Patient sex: M
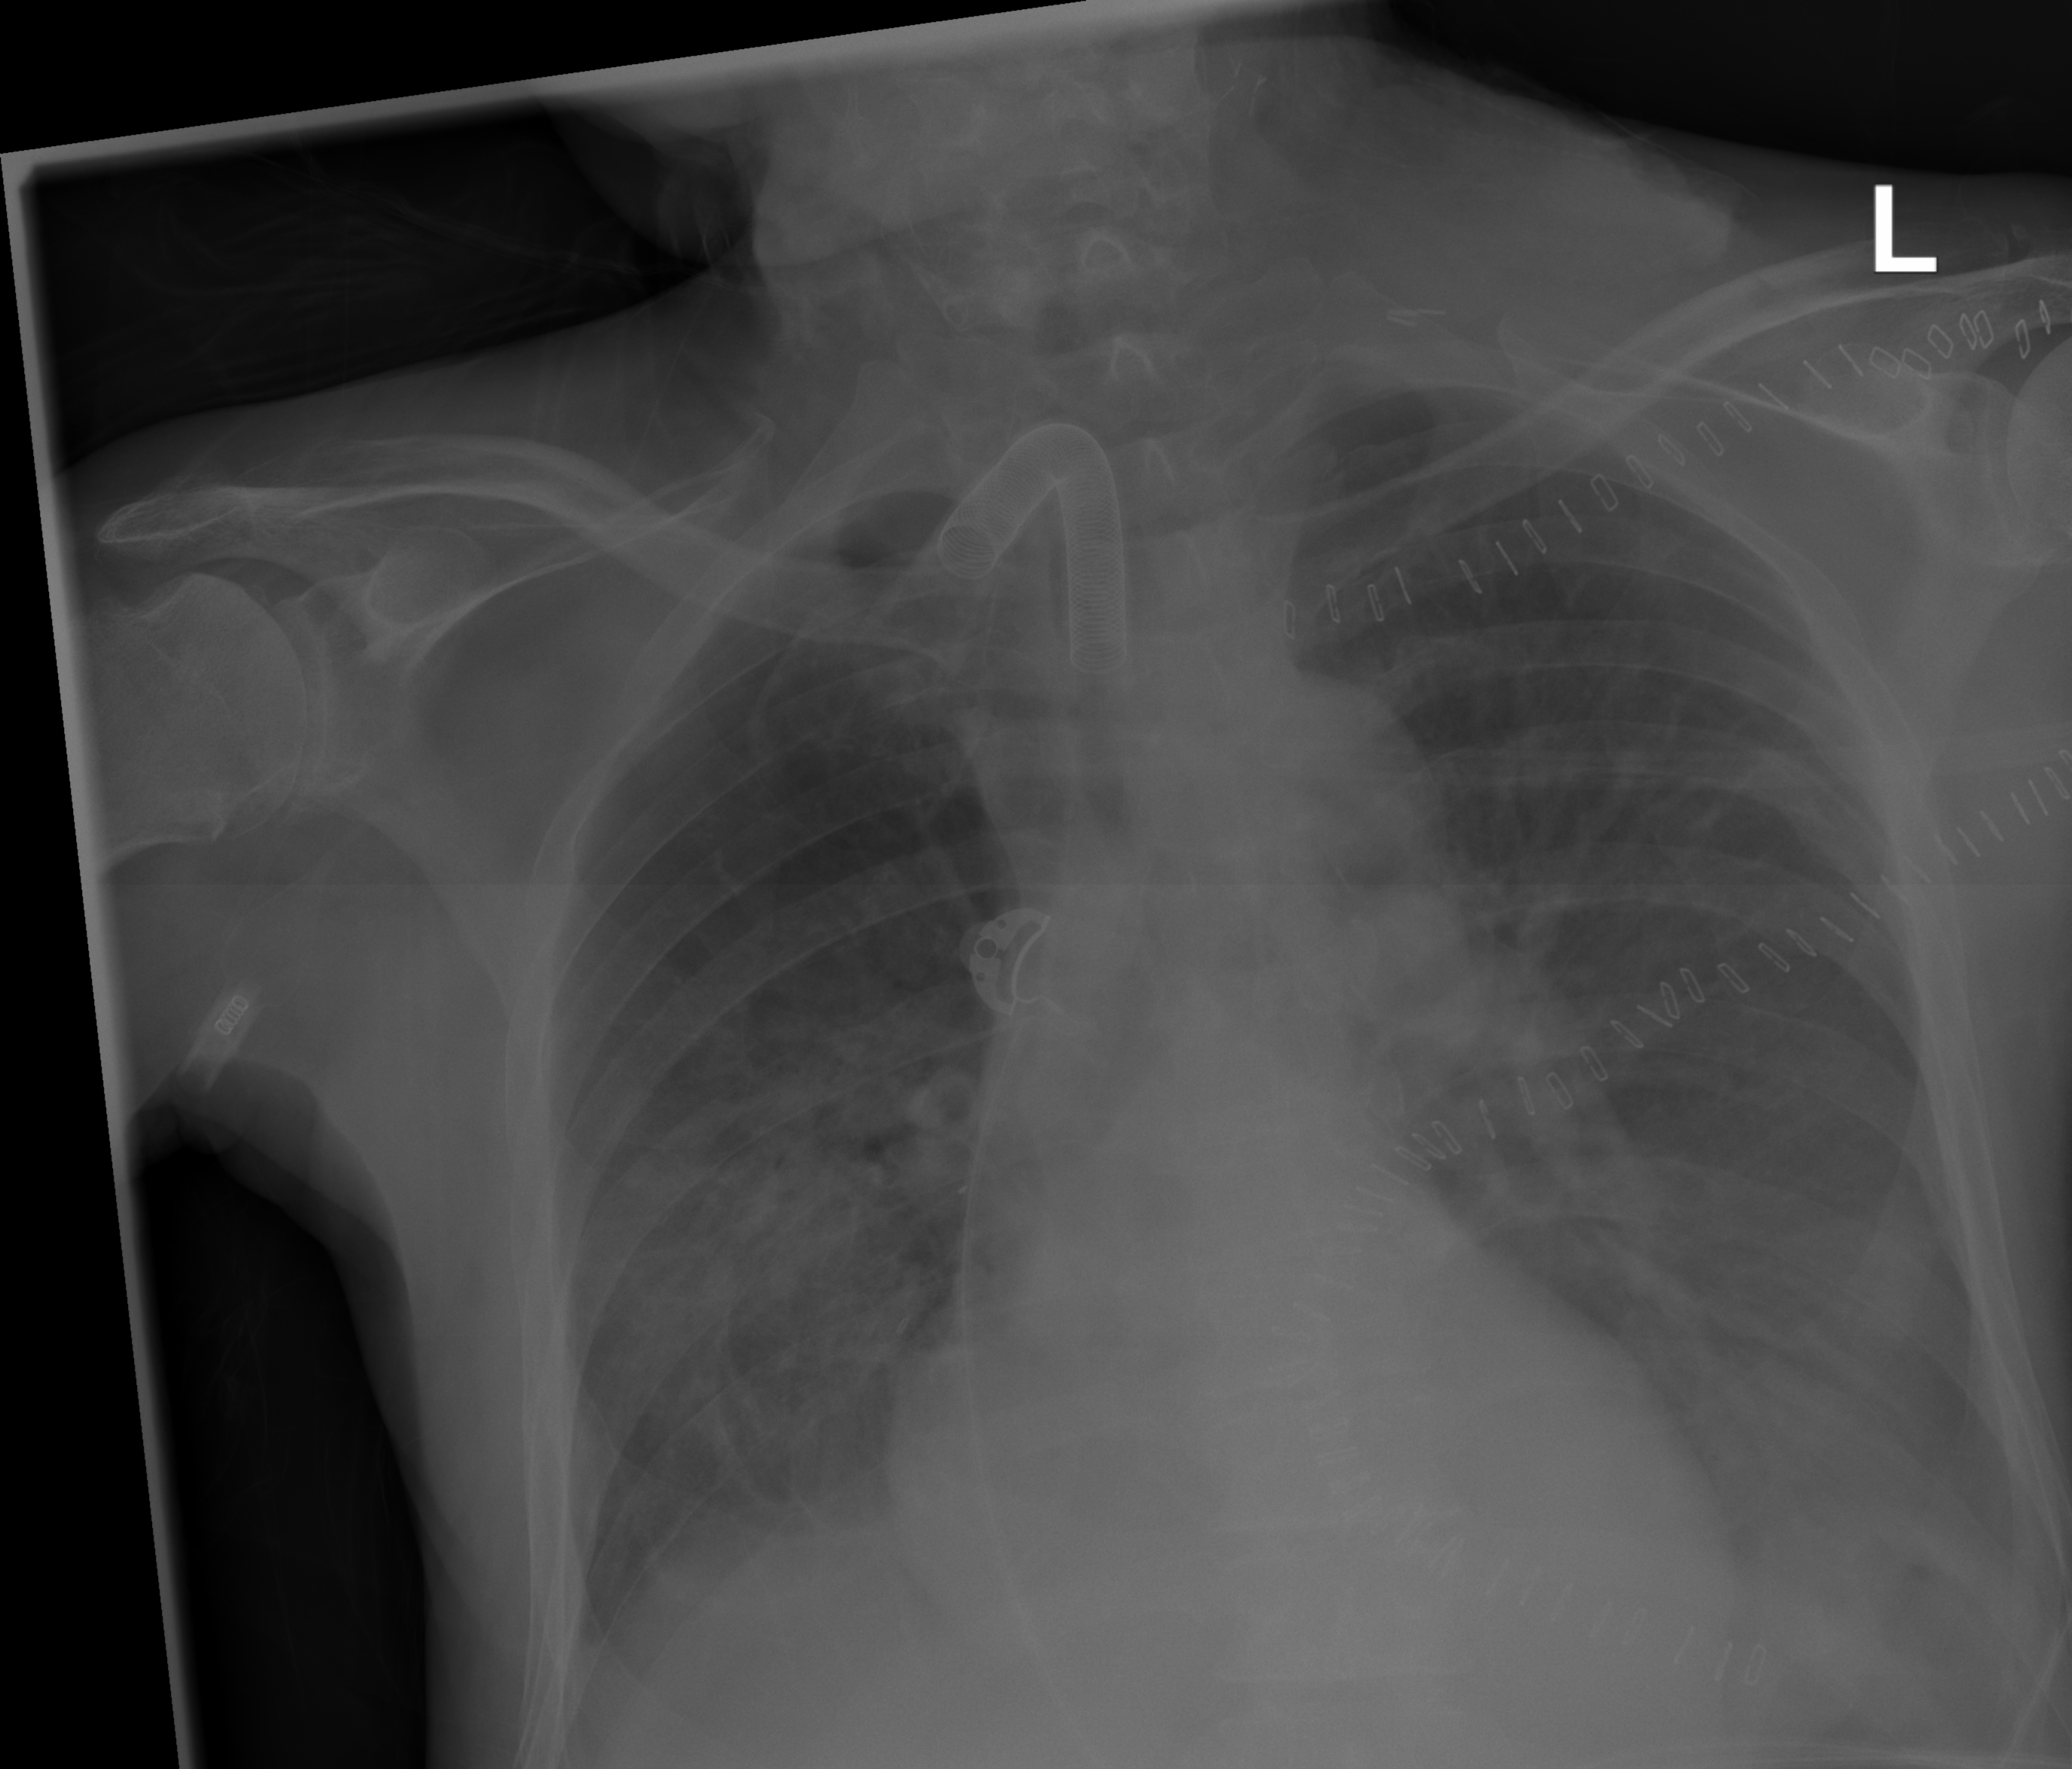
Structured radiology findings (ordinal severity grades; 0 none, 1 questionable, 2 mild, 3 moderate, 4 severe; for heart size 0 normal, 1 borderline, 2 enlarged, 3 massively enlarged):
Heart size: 0
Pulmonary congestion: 2
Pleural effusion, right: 2
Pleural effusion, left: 2
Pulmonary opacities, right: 3
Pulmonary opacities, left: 0
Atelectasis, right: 2
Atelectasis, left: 2